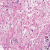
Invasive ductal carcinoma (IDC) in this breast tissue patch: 0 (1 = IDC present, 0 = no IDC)